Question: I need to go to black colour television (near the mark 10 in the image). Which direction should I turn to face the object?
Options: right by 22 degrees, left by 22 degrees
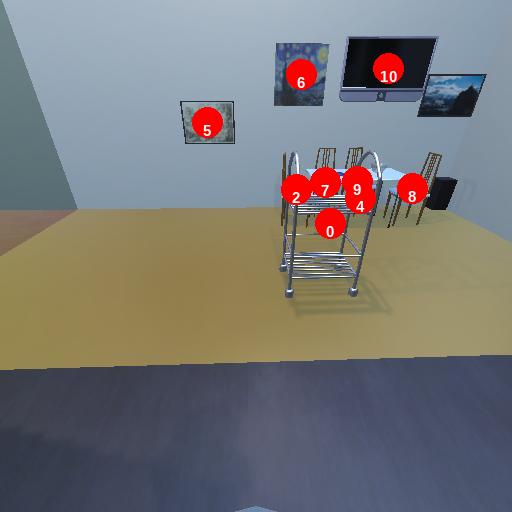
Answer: right by 22 degrees